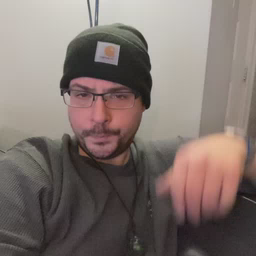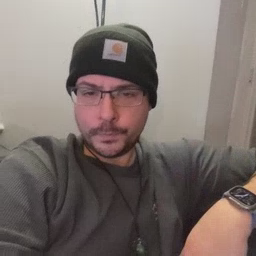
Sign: doll